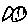
Label: fish